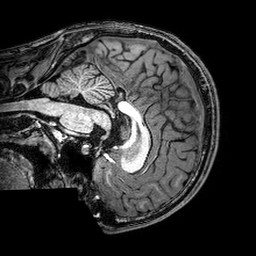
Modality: T1w
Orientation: sagittal
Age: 21
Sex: male
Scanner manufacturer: philips
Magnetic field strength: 3 T
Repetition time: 0.008197 s
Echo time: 0.00373 s